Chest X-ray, AP view. Patient: 5 years old, sex F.
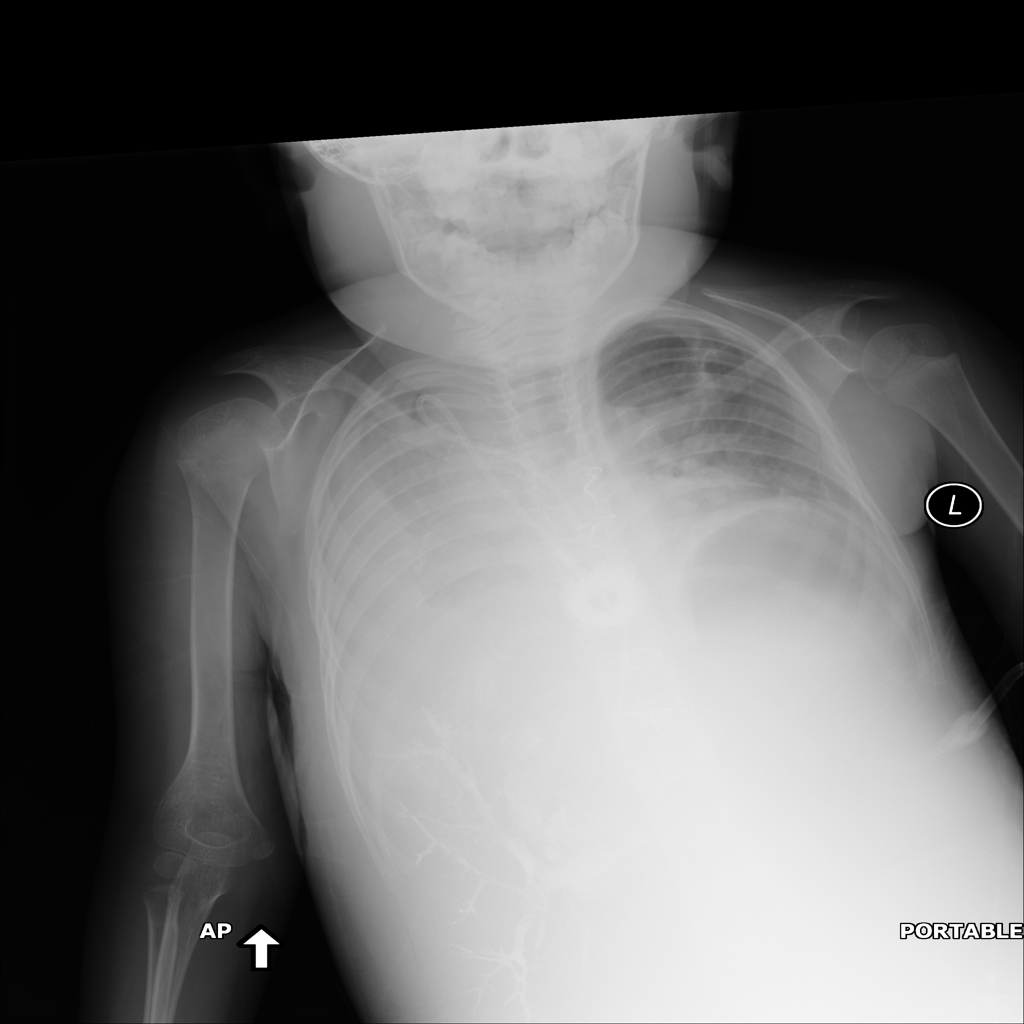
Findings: No Finding